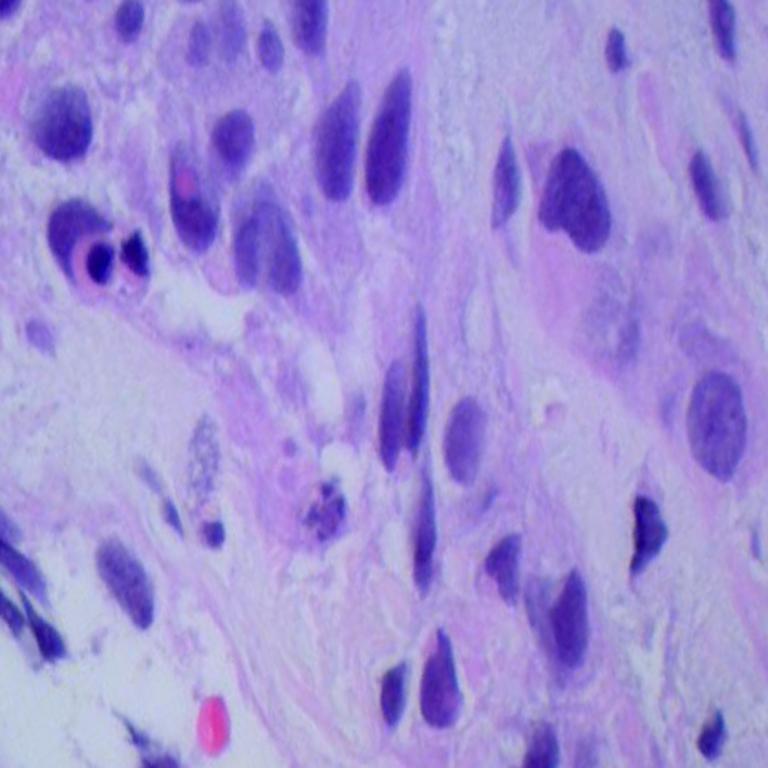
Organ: lung
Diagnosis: squamous carcinomas